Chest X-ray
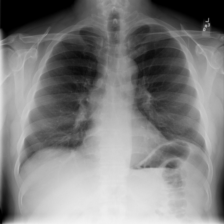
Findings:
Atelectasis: negative
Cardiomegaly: negative
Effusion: negative
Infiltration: negative
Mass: negative
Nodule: negative
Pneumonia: negative
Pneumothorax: negative
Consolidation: negative
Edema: negative
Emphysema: negative
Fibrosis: negative
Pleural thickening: negative
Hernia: negative